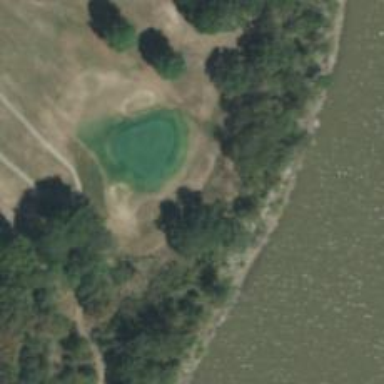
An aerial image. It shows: View of golf hole.